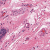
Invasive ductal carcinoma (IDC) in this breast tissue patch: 0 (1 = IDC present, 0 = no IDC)